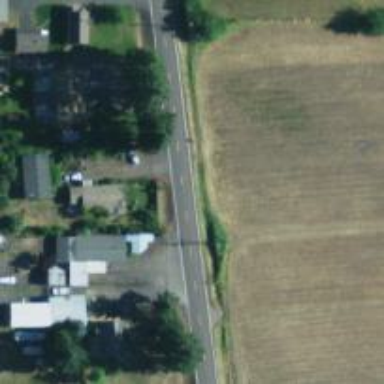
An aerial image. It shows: Power pole.